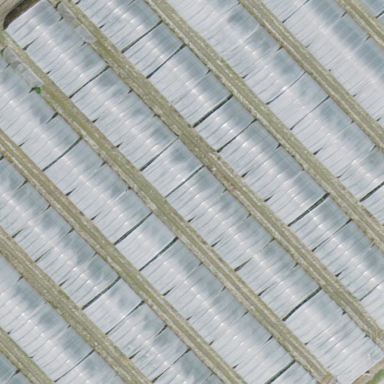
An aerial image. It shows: Greenhouse.